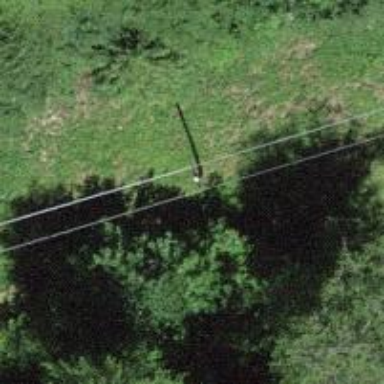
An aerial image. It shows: Power pole.